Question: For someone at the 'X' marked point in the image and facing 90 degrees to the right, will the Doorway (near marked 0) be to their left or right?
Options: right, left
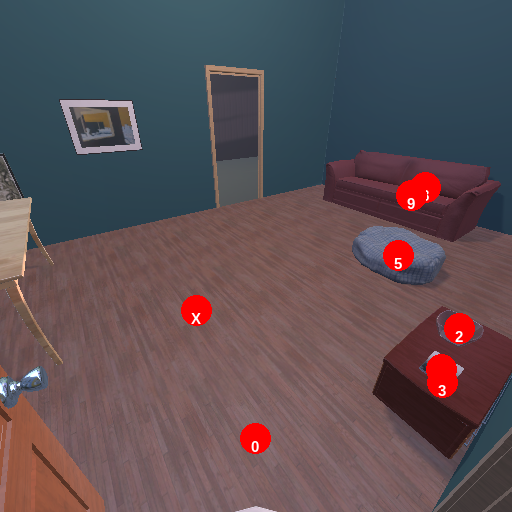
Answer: right